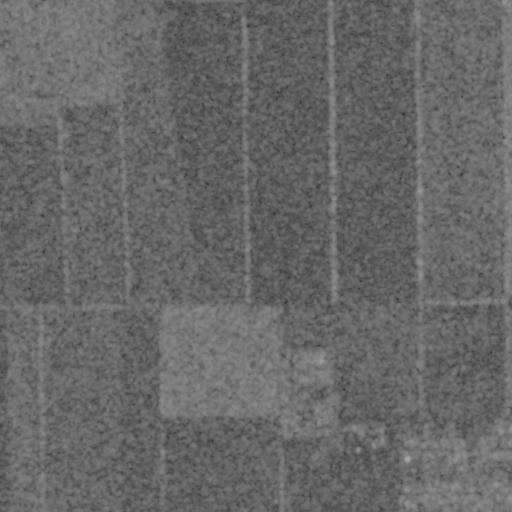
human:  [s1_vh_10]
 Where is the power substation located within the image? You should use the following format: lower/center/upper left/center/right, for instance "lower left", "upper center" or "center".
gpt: The power substation is located in the lower right of the image.
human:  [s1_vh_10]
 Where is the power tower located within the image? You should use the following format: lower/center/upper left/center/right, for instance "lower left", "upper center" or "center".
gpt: The power tower is located in the right of the image.
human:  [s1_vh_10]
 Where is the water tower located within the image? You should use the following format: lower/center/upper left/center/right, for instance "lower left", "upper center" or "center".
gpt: The water tower is located in the lower right of the image.
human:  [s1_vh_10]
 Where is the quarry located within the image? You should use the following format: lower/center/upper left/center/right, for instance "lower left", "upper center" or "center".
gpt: There is no quarry in the image.

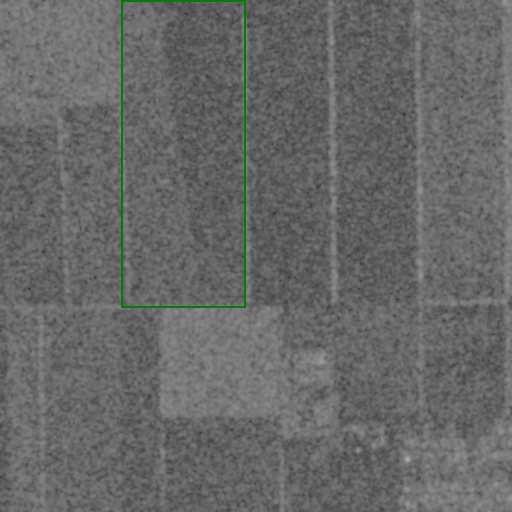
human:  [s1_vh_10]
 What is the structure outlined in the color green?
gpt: The structure outlined in green is a crop field.
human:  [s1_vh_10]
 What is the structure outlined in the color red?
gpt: There is no red outline.